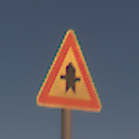
Verkehrszeichen: Vorfahrt
Umgebung: Outdoor, Nature
Tageszeit: Midday
Wetter: Clear
Licht: Natural
Jahreszeit: NotSpecified
Kontrast: HighContrast